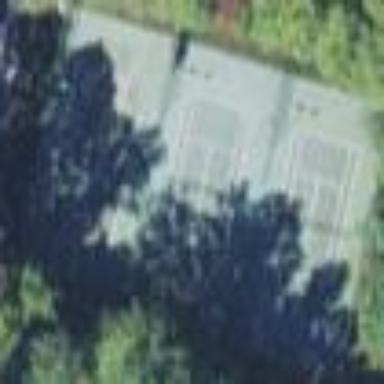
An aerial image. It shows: Tennis court on pitch.